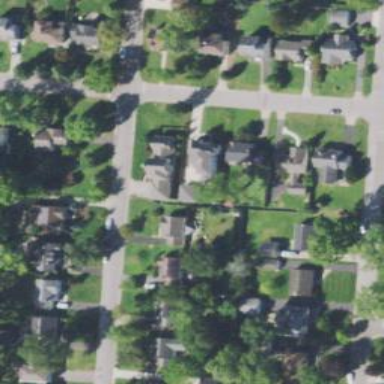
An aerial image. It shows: Residential driveway serving as service road.